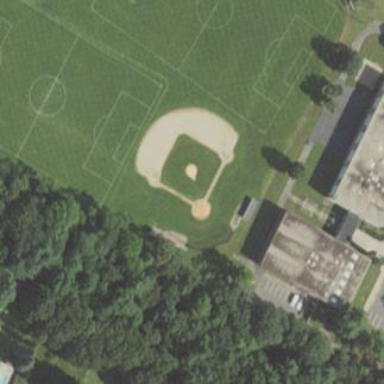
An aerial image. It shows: Baseball pitch for leisure land.